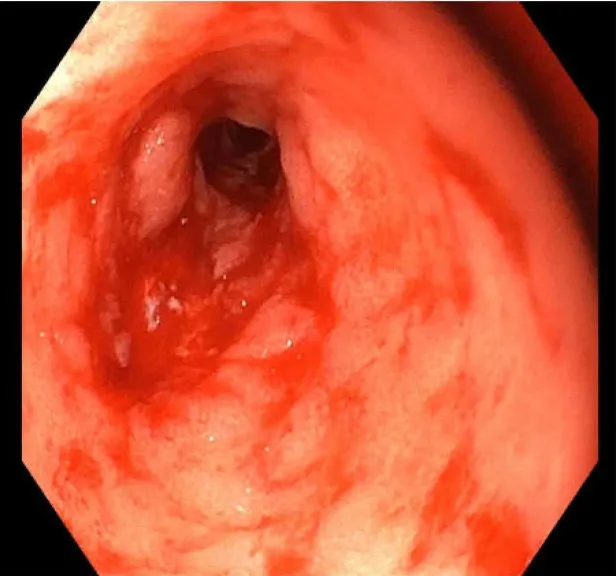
Stenotic inflamed segment in the diverted colon with loss of mucosal folds and vascular markings demonstrated at sigmoidoscopy.
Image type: endoscopy (airway_endoscopy)